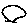
Label: circle